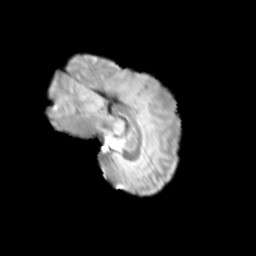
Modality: T2w
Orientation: sagittal
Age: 11
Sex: female
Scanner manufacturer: siemens
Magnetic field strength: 3 T
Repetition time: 3.8 s
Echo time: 0.07 s